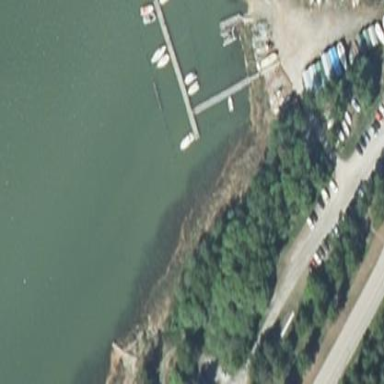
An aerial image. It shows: Man-made pier.